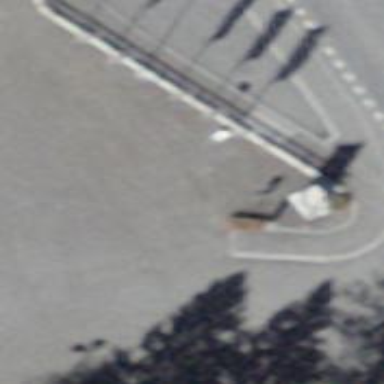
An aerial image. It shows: Charging station.